Question: Would it be possible to create a class which you could pass four or so variables into that would create a button that looks similar to the new Android 3.0 Market link buttons? I am trying to learn all aspects of Android design. The button in question is below:

I think it would be cool if you could in your code create a new button that looks similar to this by going.
'myButton = new myButton(hex value, mainText, subText, image resource);'
The hex would determine the color bar, the mainText the Title(Apps), etc.
Is this possible? Thanks...any similar examples would be great
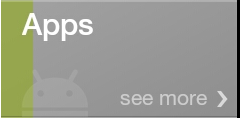
Answer: Yup, Create a composite view which exposes all these functionalities.
- - - -